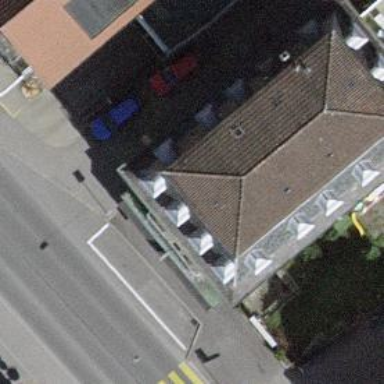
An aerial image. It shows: Building with hipped roof.